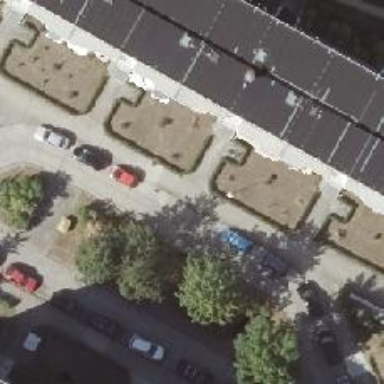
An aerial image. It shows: Concrete footway.